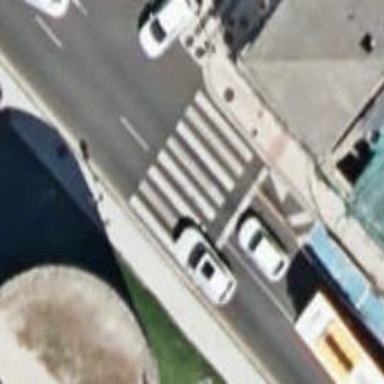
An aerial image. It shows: Road with traffic signals at crossing.